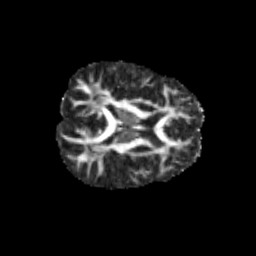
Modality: FA
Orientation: axial
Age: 11
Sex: male
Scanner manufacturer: siemens
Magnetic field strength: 3 T
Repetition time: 3.8 s
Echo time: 0.07 s